Aerial crown-view tile of a tropical tree (Barro Colorado Island, Panama), acquired 20240611:
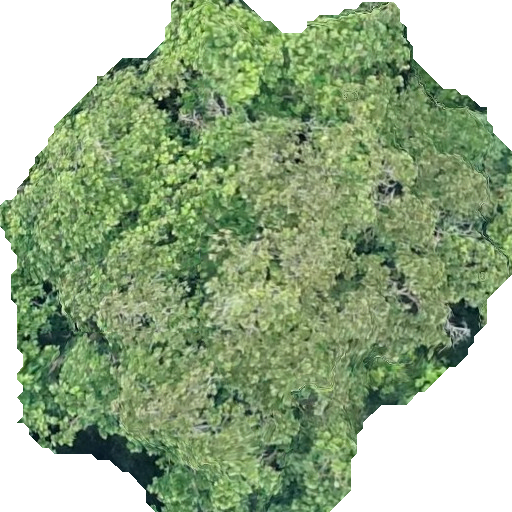
Species: Anacardium excelsum
GBIF accepted scientific name: Anacardium excelsum
Crown area: 313.035 m²